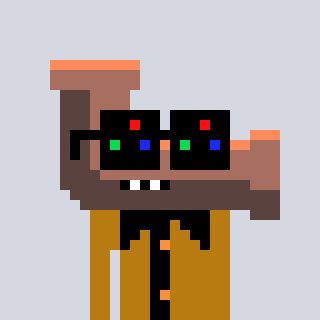
a pixel art character with square black sunglasses, a pipe-shaped head and a gold-colored body on a cool background